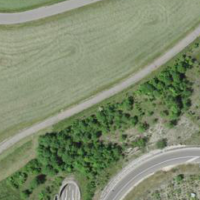
EUNIS habitat code: 57
Species observed at this site:
Phaneroptera falcata